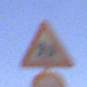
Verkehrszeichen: KinderLinks
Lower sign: Ueberholverbot
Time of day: Midday
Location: Outdoor (Nature)
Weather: Clear
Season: NotSpecified
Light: Natural